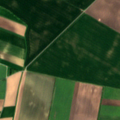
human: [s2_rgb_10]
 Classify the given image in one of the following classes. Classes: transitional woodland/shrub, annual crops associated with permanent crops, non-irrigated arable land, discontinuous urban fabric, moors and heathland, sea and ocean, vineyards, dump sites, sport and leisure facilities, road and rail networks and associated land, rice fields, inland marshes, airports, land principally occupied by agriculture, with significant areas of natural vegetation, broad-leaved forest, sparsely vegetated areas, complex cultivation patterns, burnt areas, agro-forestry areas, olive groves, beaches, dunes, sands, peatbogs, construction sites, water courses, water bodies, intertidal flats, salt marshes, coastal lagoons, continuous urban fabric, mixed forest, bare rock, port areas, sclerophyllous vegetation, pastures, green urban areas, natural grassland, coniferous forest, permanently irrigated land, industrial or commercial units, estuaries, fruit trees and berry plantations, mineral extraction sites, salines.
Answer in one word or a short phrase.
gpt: non-irrigated arable land